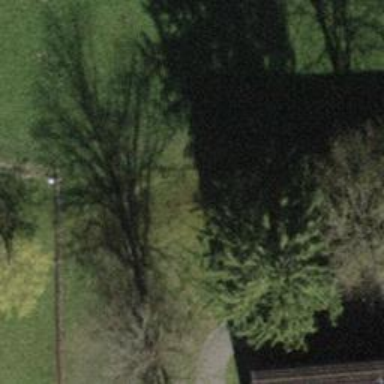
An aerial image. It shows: Evergreen tree with needle-leaved leaves.